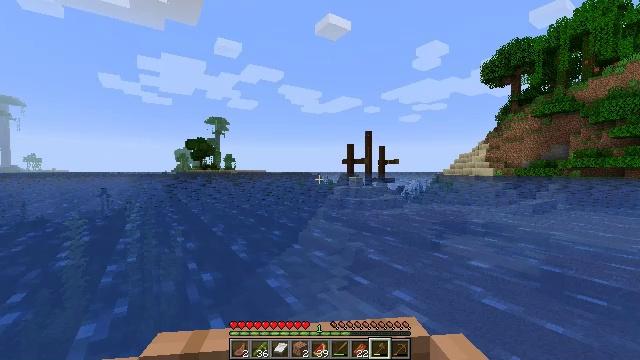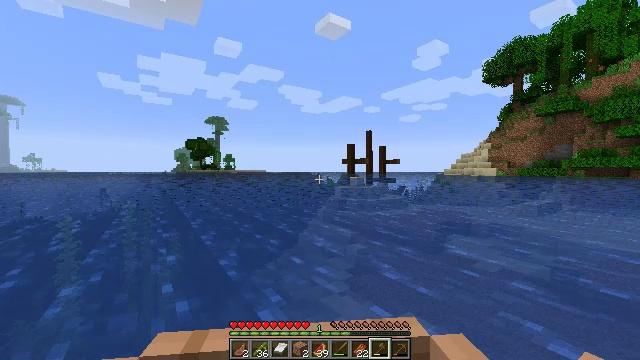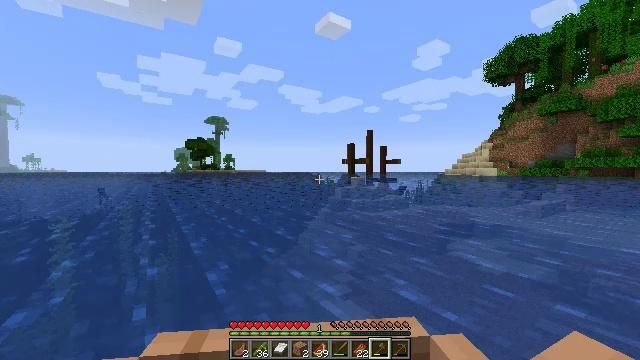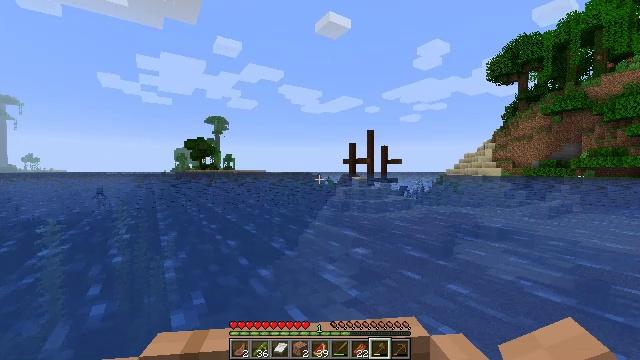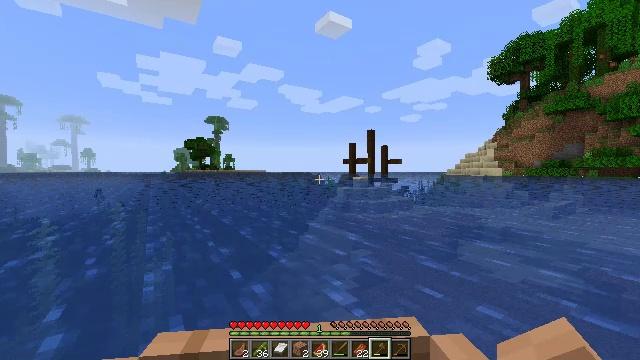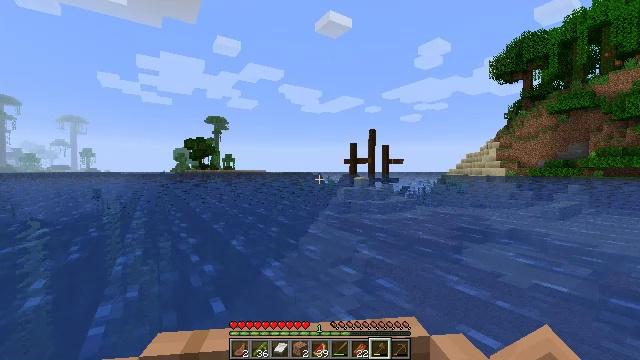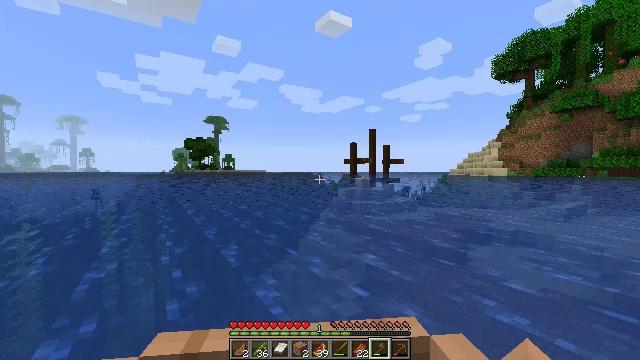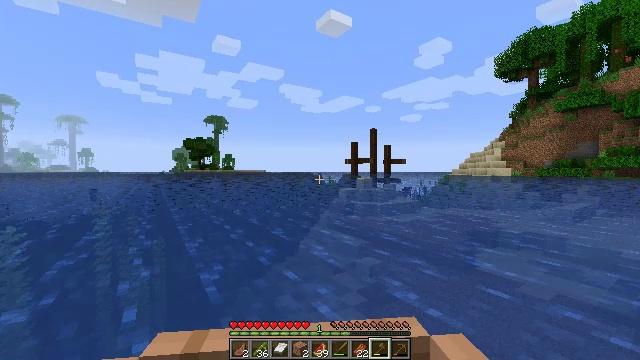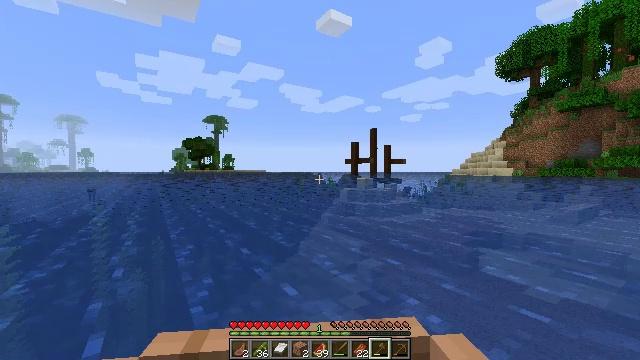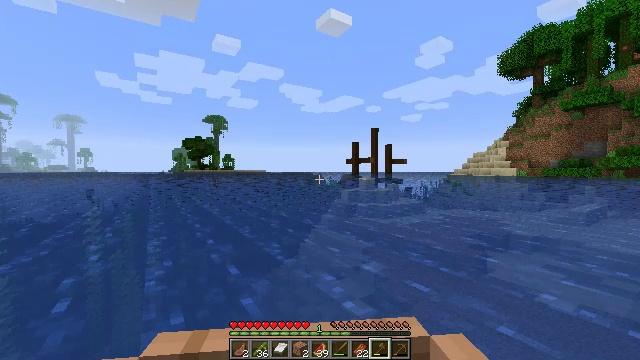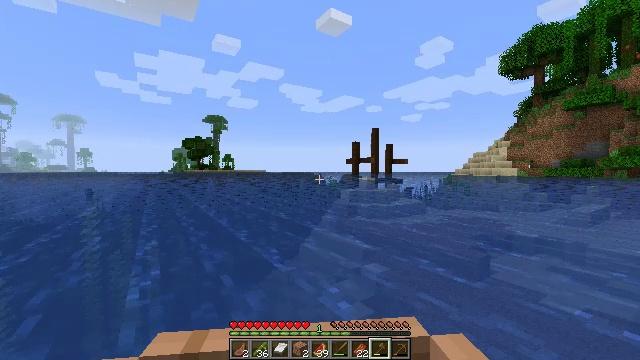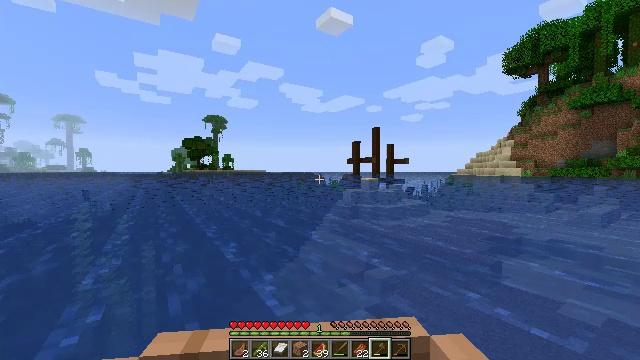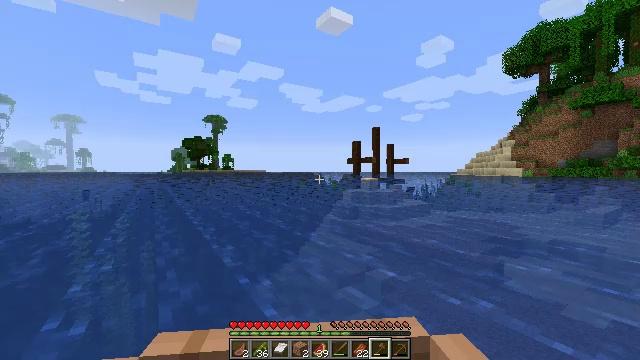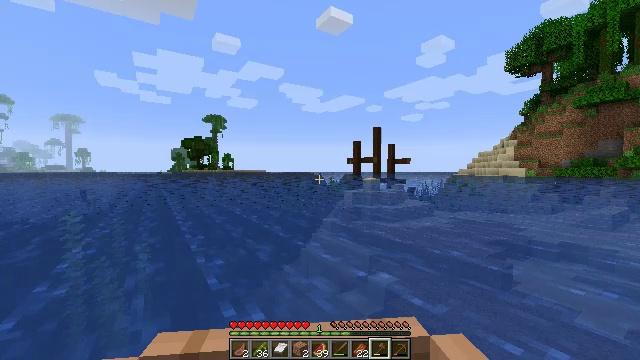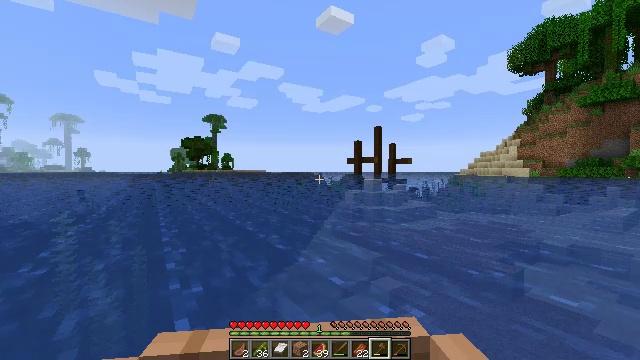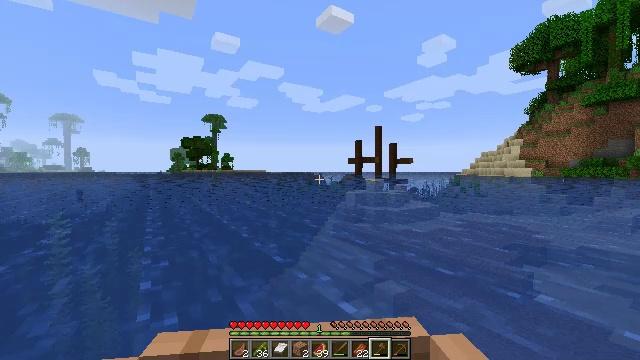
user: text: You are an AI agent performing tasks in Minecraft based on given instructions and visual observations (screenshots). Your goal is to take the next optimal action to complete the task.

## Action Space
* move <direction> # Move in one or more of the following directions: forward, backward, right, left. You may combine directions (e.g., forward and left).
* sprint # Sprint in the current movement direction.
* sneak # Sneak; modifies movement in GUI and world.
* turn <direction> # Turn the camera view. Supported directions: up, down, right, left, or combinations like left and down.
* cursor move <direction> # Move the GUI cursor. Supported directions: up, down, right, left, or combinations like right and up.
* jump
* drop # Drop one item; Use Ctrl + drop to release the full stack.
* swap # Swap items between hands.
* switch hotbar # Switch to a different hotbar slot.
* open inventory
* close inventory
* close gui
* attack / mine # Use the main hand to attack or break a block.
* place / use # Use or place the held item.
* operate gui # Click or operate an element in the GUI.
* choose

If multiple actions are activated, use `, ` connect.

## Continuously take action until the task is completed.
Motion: motion action
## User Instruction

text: Mine the kelp plant underwater.
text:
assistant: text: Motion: move forward
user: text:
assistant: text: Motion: move forward
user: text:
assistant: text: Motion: move forward
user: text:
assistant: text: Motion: move forward
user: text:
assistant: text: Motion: move forward
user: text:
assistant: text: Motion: move forward
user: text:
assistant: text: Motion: move forward
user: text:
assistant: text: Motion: move forward
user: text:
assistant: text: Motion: move forward
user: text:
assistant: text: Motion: move forward
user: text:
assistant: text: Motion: move forward
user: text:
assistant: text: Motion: move forward
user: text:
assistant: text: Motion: move forward
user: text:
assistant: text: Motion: move forward
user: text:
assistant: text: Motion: move forward
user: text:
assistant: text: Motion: move forward
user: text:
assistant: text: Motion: move forward
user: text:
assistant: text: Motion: move forward
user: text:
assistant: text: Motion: move forward
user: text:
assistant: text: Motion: move forward, turn down
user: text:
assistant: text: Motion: move forward
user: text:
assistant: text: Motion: move forward
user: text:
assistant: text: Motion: move forward
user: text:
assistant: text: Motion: move forward
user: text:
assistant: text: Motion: move forward
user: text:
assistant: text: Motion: move forward
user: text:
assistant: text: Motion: move forward
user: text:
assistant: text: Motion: move forward
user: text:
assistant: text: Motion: move forward
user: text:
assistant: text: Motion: move forward